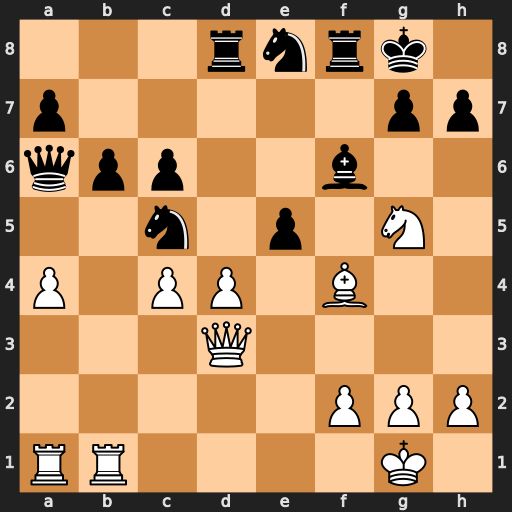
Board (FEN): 3rnrk1/p5pp/qpp2b2/2n1p1N1/P1PP1B2/3Q4/5PPP/RR4K1
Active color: w
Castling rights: -
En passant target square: -
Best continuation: Qxh7#